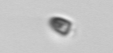
Label: Pyramimonas